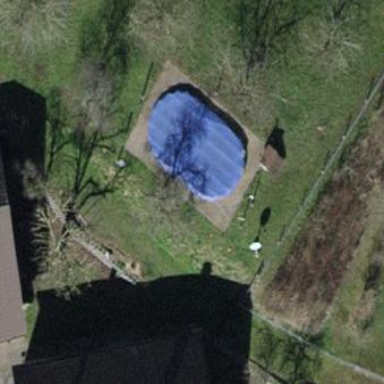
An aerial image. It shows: Swimming pool located in leisure land.